Question:
I'm looking to create the TableView section contained in the header of this tableview (the "margined" area with Eric Mulder typed in). Does anybody have any insight on this matter? Thanks!
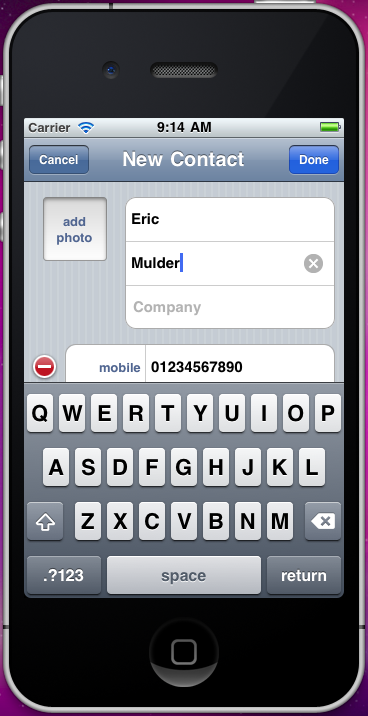
Answer: You can't do it easily with a delegate method of . I got it to work by creating an image which contains a the style of the default cells of a table view. Then I simply load it as an in my header view of the table view.
For example, you can take a look at my app iCookit (<URL>. You can see the work on the 3rd picture. That's the result. It was very easy to do. Just a little bit with Photoshop or Gimp.